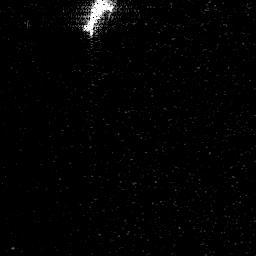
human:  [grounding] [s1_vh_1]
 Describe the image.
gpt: In the satellite image, there is  <ref>1 medium ship </ref> <box>[[31, 0, 42, 11, 0]]</box> located at top.